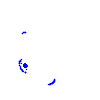
Particle: electron